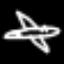
Label: airplane